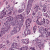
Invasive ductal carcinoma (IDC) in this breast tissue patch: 1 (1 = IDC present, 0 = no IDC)